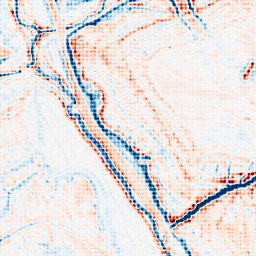
Category: edge_preserving
Decomposition family: bilateral
Decomposition parameters: d: 15
sigma_color: 75
sigma_space: 25
Upsampling method: sinc_blackman
Upsampling parameters: scale: 4
kernel_size: 4
Upsampling scale: 4